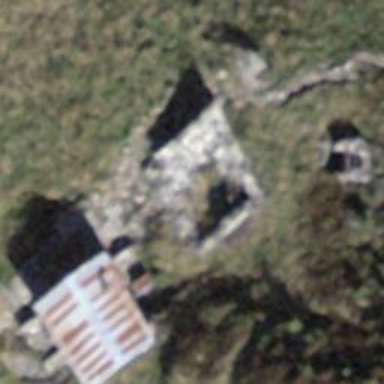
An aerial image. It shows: Historic building now in ruins.